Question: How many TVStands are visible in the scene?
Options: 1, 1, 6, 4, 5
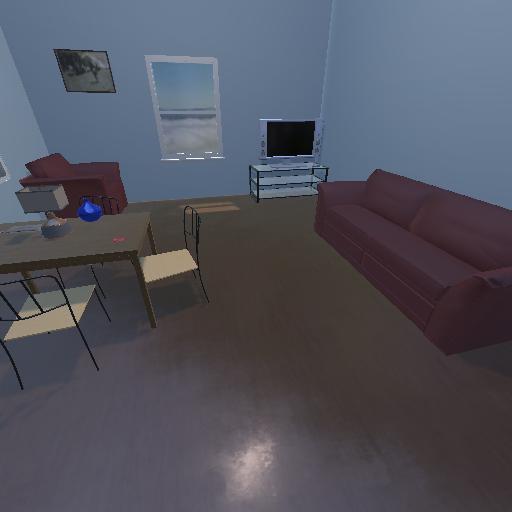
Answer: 1